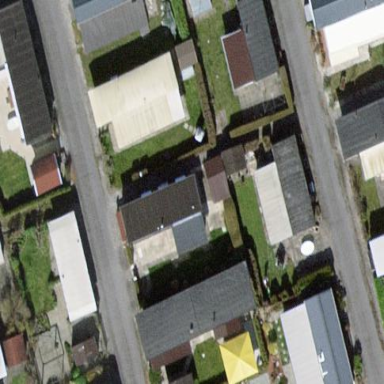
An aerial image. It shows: Static caravan.